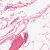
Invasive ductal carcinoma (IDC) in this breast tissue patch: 0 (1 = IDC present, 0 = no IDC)